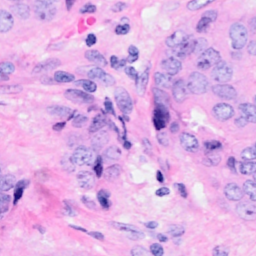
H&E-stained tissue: Breast